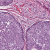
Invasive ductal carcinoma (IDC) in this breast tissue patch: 0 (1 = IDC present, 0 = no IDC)